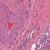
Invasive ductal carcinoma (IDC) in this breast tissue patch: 1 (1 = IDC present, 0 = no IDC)